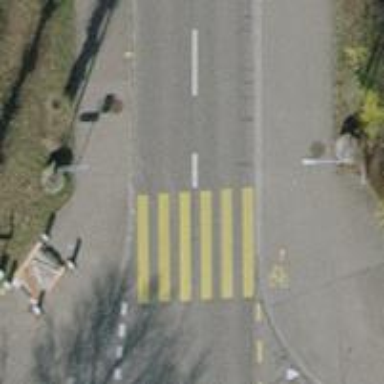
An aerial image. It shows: Residential road with asphalt surface and designated cycle lane on the left.